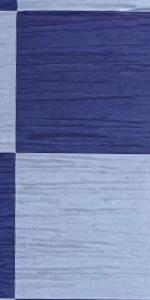
Label: Empty